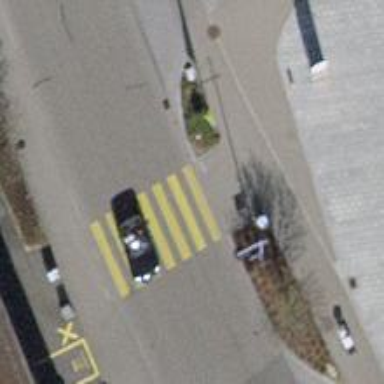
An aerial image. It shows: Marked crossing with traffic calming table.